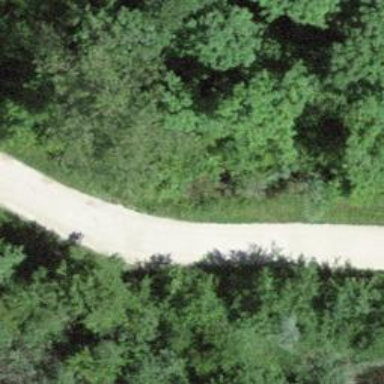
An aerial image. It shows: Compacted track with grade2 level.